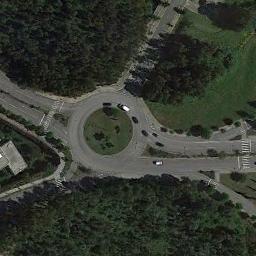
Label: roundabout